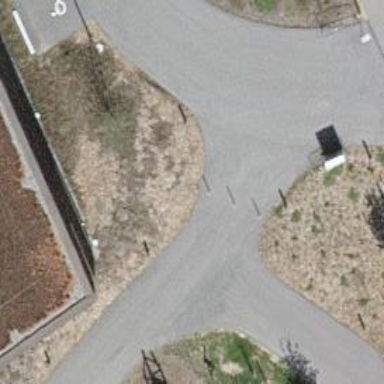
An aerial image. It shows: Bollard.